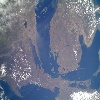
Label: land